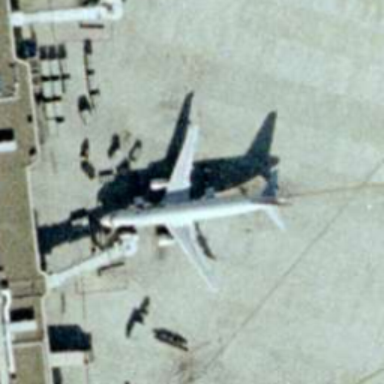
An airplanes is surrounded with some cars .